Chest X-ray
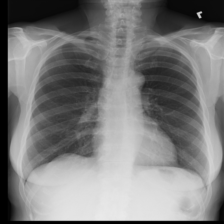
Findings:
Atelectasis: negative
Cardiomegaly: negative
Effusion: negative
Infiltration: positive
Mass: negative
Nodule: negative
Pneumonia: negative
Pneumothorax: negative
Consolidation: negative
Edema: negative
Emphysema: negative
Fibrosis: negative
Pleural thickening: negative
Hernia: negative